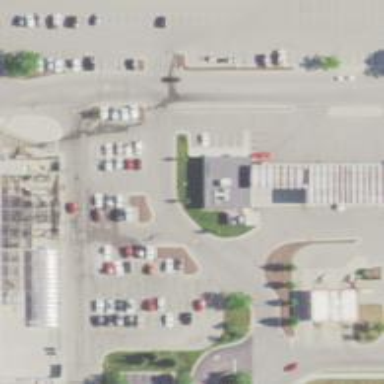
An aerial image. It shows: Convenience shop.